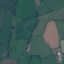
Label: Pasture